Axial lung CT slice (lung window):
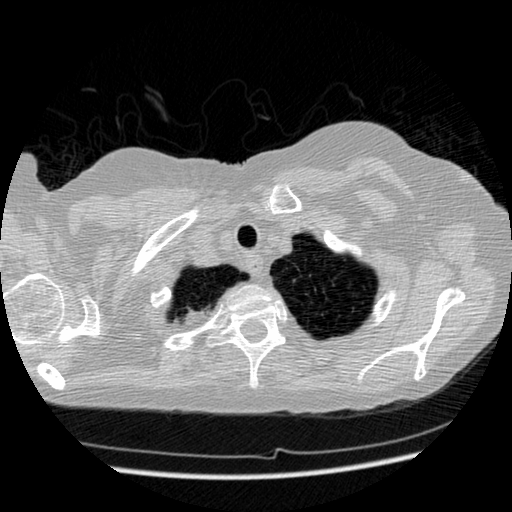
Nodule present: no